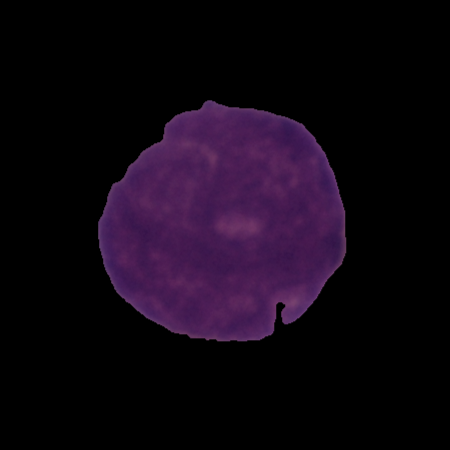
Label: cancer